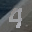
Label: 9